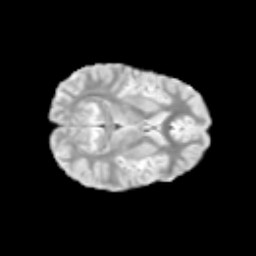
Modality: T2w
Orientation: axial
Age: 9
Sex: male
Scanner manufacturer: siemens
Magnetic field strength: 3 T
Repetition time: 3.8 s
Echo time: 0.07 s